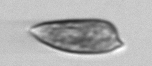
Label: Prorocentrum_dentatum